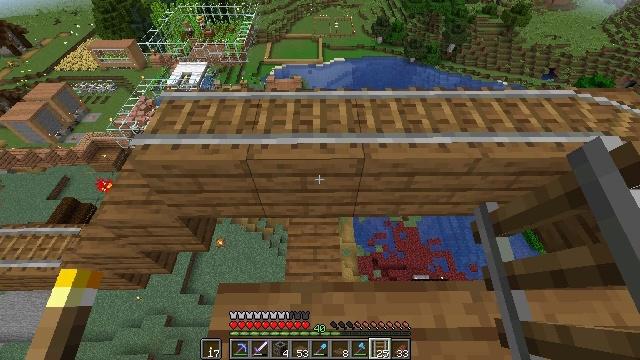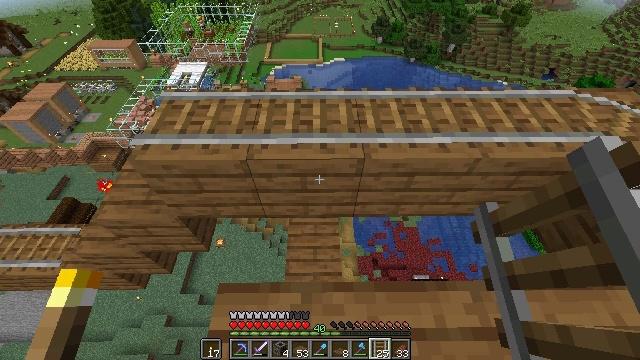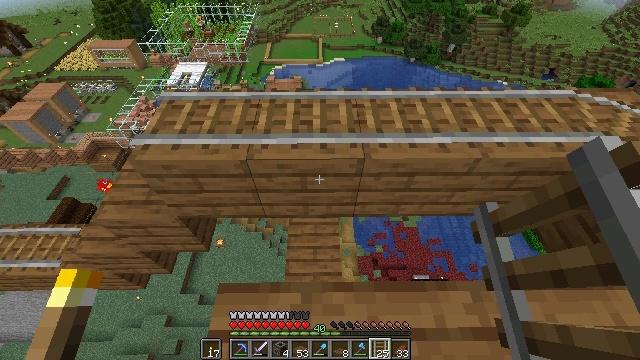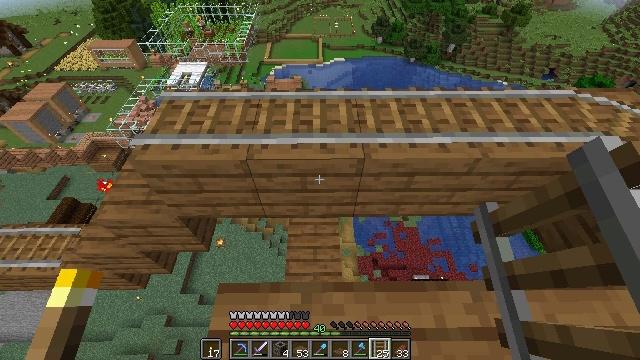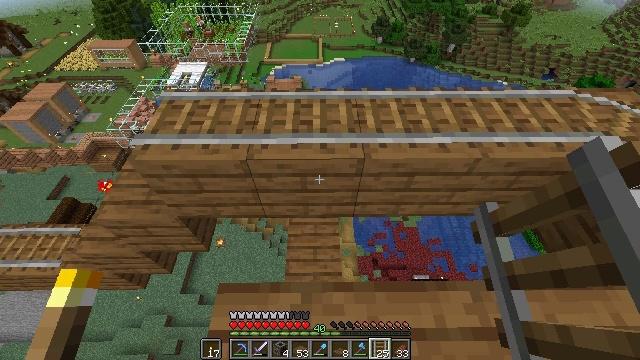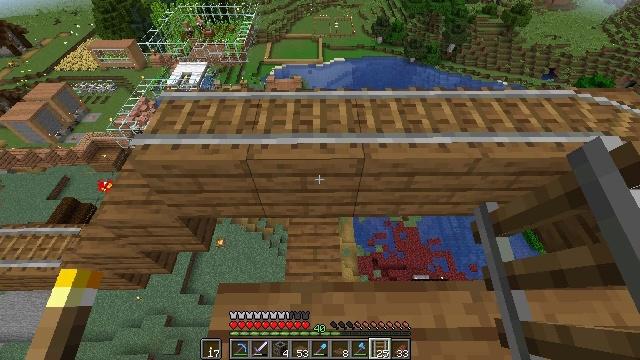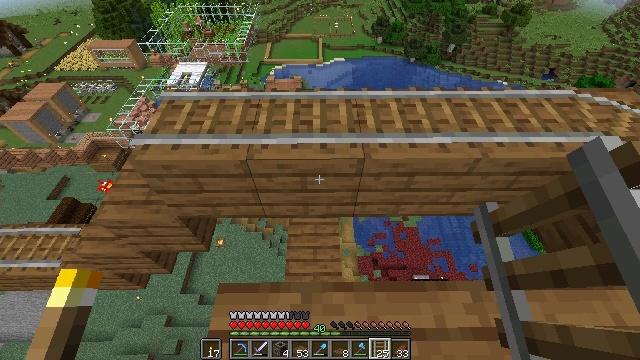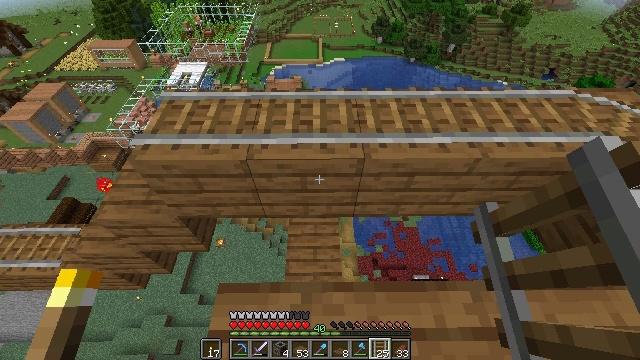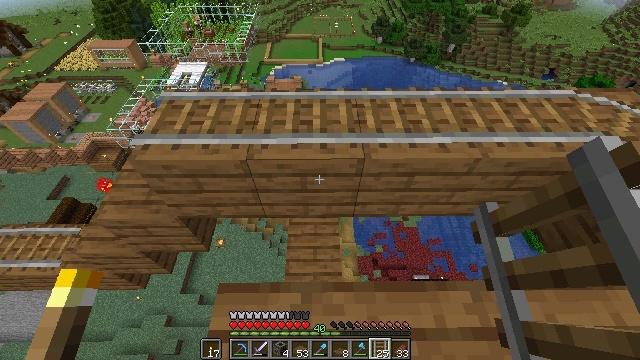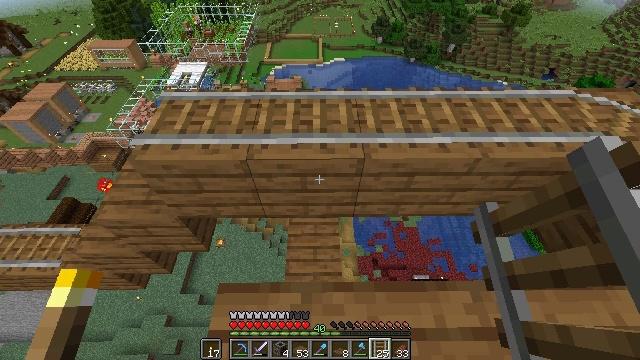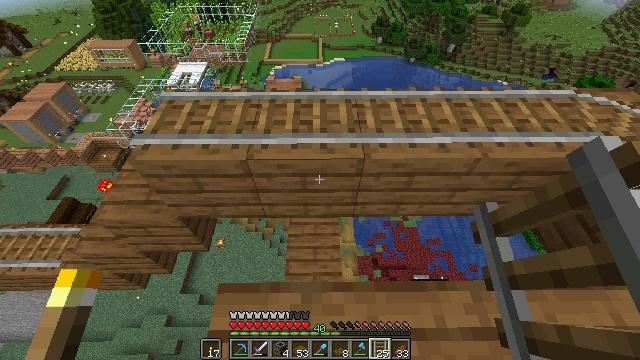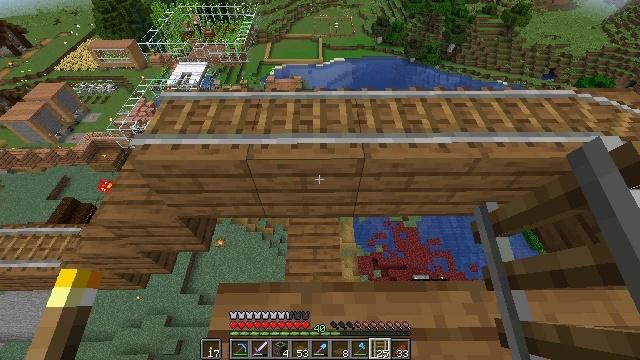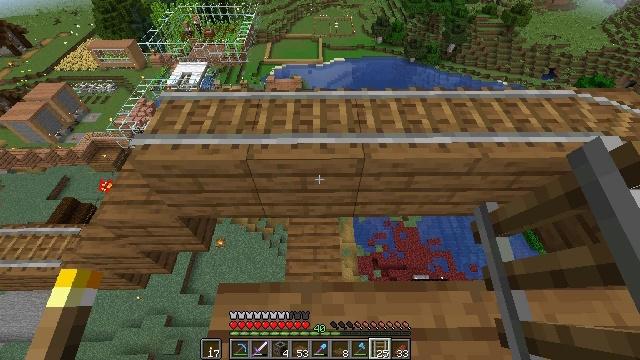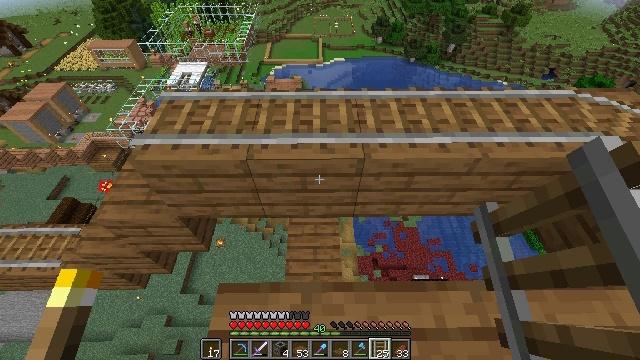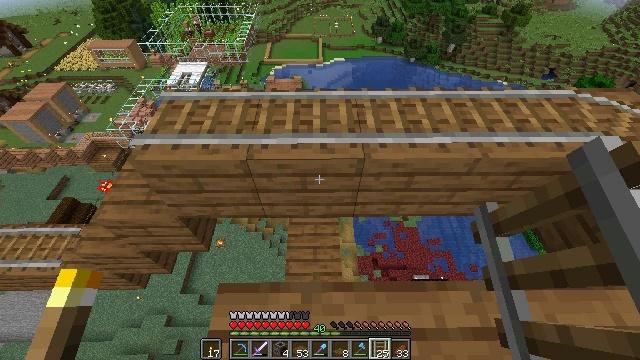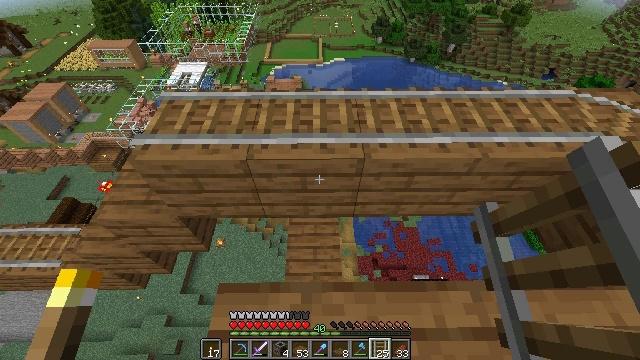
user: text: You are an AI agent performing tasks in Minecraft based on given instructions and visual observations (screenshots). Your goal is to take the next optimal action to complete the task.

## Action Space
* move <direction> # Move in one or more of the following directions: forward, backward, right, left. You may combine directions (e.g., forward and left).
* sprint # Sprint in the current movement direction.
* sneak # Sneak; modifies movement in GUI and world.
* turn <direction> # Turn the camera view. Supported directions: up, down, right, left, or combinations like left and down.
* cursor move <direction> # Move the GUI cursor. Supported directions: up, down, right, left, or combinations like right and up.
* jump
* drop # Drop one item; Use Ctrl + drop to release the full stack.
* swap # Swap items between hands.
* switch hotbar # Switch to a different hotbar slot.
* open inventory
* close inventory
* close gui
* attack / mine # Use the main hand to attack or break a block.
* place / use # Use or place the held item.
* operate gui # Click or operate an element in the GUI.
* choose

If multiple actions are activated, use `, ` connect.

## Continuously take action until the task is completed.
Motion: motion action
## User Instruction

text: Put the ingredients together and craft a rabbit stew.
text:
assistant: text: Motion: no_op
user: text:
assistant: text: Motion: no_op
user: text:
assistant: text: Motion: no_op
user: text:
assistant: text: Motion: no_op
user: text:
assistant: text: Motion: no_op
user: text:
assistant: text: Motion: no_op
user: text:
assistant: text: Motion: no_op
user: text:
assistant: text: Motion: no_op
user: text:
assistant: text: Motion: no_op
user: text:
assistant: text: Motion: no_op
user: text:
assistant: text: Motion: no_op
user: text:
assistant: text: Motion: no_op
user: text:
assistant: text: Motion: no_op
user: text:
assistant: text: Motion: no_op
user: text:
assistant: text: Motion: no_op
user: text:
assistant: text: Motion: no_op
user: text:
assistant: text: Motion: no_op
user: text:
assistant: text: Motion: no_op
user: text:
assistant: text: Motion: no_op
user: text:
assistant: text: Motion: no_op
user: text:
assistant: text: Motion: no_op
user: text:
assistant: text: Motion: no_op
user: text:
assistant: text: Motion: no_op
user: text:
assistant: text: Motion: no_op
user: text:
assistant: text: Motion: no_op
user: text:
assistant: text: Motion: no_op
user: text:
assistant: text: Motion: no_op
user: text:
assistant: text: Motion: no_op
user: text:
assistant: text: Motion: no_op
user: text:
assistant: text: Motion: no_op